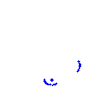
Particle: proton